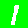
Digit: 1